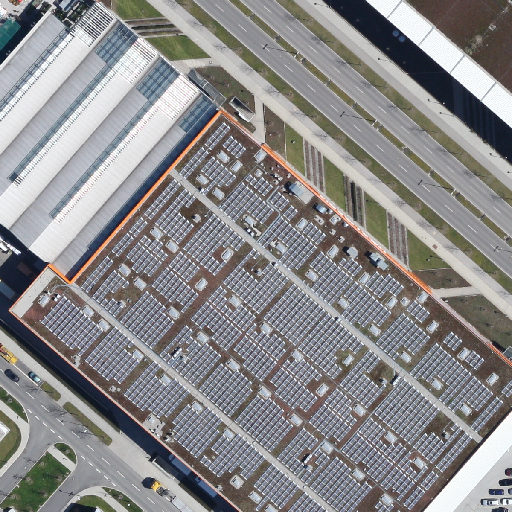
Referring expression: vehicle